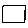
Label: square